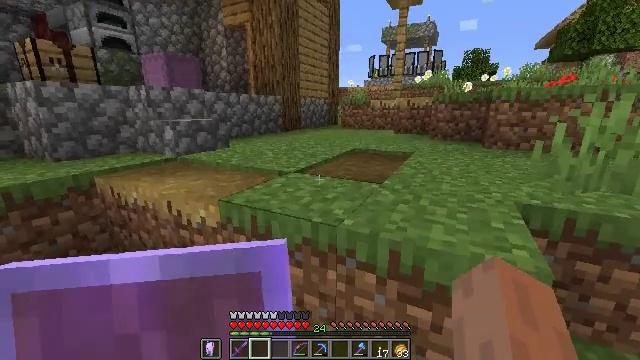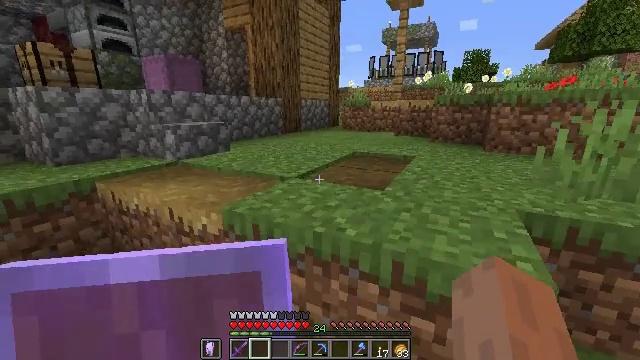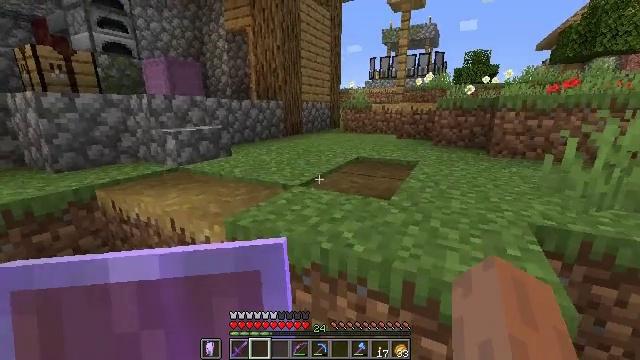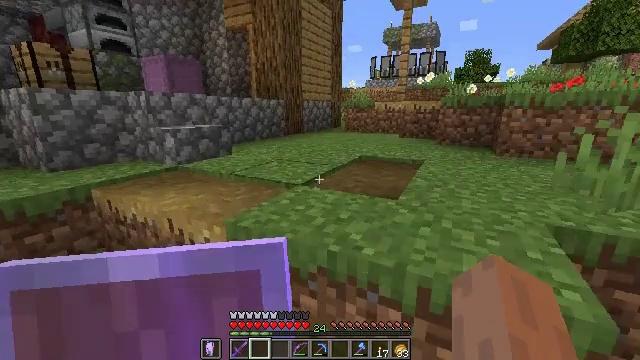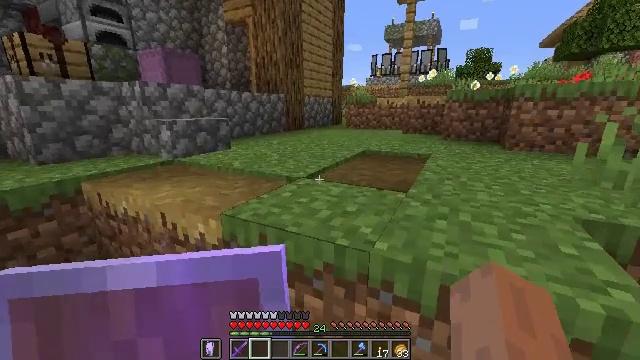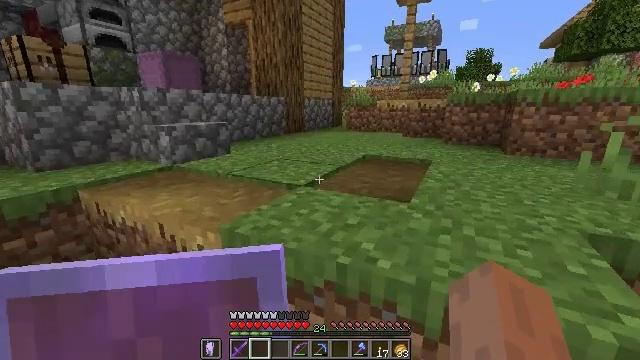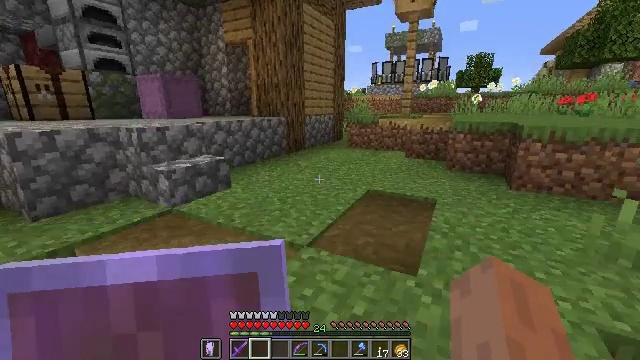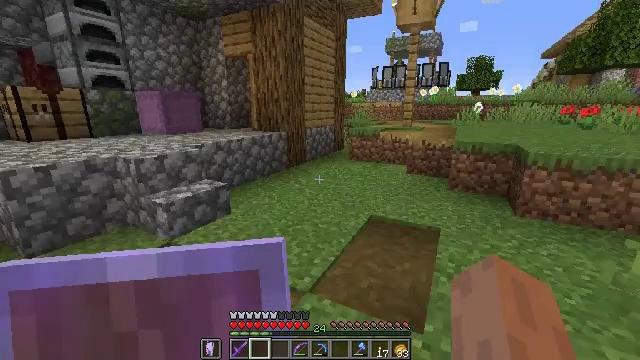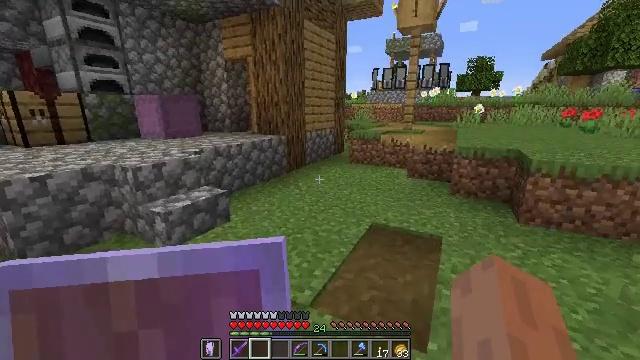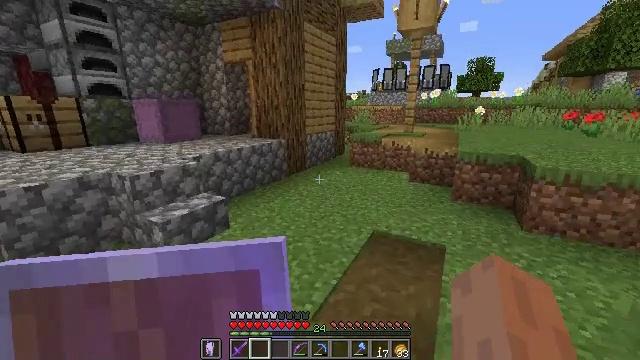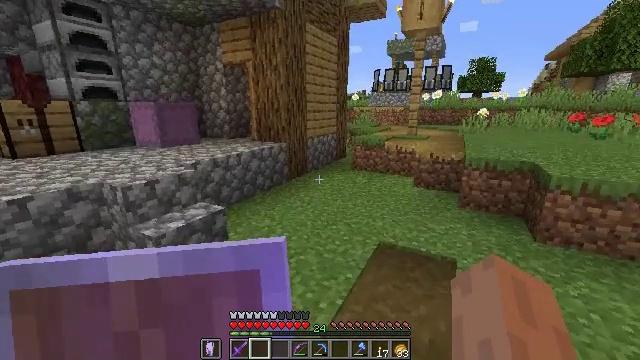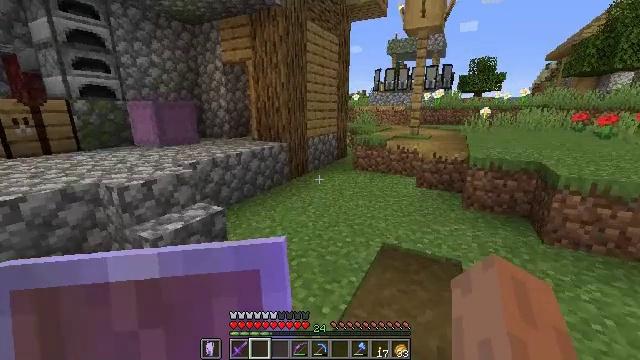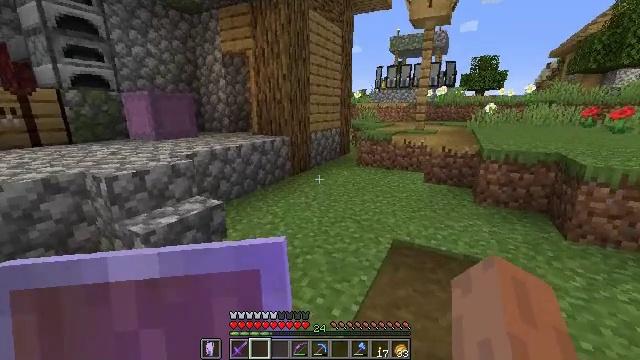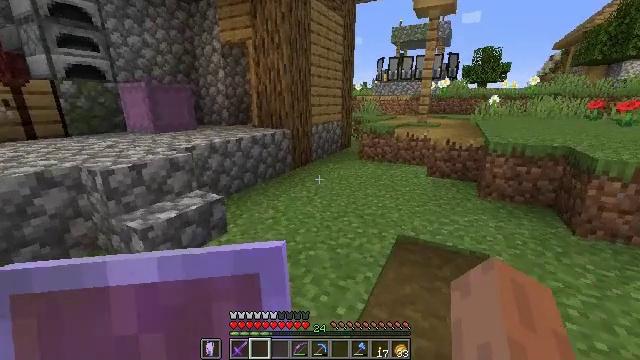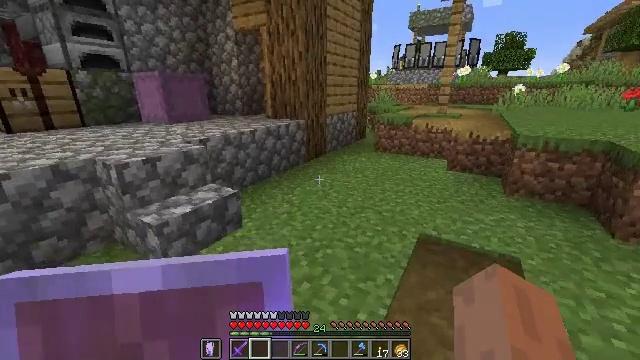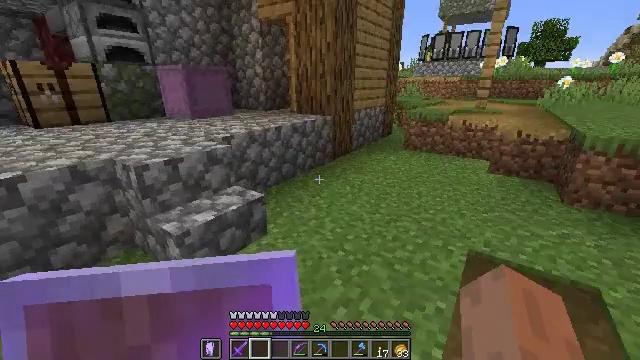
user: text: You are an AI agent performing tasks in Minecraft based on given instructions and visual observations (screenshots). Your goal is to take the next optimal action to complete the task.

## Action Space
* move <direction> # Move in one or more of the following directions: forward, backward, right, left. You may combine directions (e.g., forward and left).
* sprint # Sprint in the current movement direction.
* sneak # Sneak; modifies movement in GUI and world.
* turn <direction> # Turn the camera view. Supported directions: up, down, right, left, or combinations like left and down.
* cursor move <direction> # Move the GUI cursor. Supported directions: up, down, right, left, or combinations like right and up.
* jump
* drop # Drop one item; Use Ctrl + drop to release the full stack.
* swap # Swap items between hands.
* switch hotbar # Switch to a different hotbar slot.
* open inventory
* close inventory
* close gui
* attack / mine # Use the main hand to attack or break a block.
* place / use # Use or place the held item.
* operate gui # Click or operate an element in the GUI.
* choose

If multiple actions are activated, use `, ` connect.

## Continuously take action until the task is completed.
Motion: motion action
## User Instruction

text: Put a potato in the furnace to craft a baked potato.
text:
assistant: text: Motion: move forward
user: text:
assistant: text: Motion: move forward
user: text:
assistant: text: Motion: move forward
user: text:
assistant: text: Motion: move forward
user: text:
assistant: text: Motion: move forward, jump
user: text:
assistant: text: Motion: move forward, jump
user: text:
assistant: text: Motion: move forward, jump
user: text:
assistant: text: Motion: move forward
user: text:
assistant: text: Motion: move forward and move left
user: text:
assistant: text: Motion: move forward and move left
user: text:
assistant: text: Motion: move forward and move left
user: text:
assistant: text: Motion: move forward and move left
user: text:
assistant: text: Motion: move forward and move left, turn down
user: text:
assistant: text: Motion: move forward and move left, turn left and down
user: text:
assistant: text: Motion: move forward, turn left and down
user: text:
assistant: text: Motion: move forward, turn left
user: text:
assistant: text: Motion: move forward, turn left
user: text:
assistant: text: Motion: move forward, turn left
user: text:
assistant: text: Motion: move forward, turn left
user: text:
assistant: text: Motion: move forward
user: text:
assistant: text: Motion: move forward, turn left
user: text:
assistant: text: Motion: move forward, turn left
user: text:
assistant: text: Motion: move forward
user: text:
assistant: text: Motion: move forward
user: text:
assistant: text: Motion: move forward, turn left and up
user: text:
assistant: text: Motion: move forward, turn left and up
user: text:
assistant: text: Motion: move forward, turn left and up
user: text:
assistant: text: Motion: move forward, turn up
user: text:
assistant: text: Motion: move forward, turn up
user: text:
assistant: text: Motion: move forward, turn up